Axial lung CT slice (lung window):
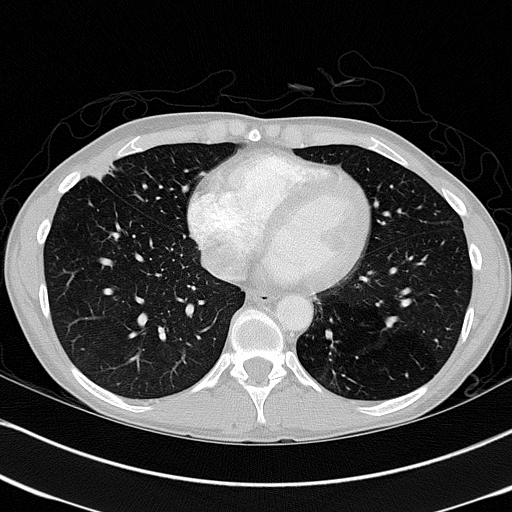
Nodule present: yes
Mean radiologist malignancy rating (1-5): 3